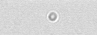
Label: camera_spot